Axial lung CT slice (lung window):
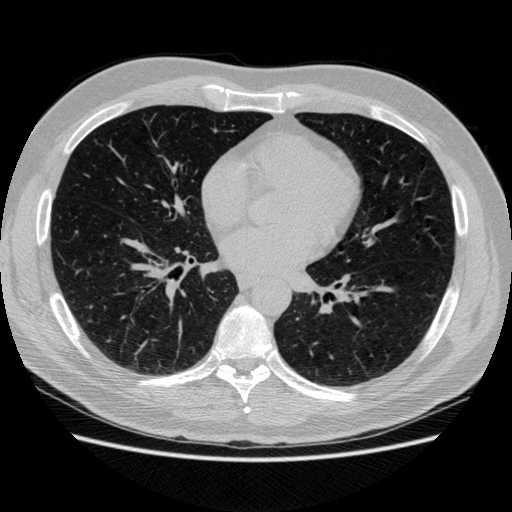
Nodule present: no